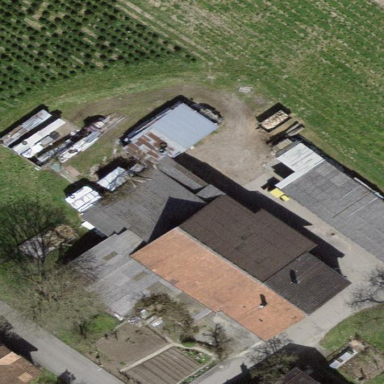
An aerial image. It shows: Farmyard area.